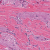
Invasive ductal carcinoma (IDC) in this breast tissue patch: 0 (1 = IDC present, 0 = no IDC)